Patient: sex M, age 31
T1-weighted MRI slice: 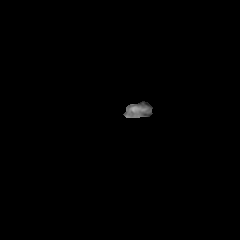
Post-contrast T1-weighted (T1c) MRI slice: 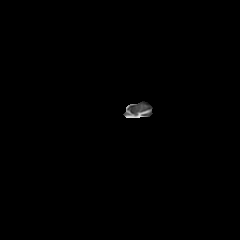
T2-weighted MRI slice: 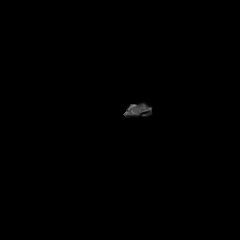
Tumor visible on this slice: no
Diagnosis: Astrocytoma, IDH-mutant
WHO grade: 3